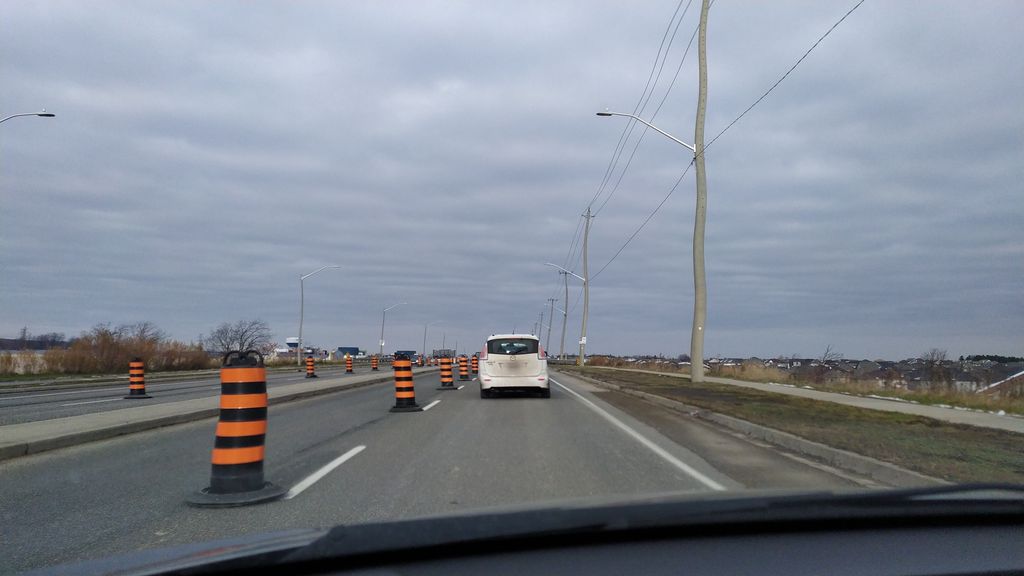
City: kitchener-waterloo